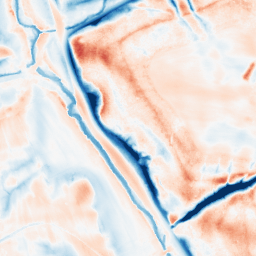
Category: trend_removal
Decomposition family: local_polynomial
Decomposition parameters: window_size: 31
degree: 1
Upsampling method: quintic
Upsampling parameters: scale: 2
Upsampling scale: 2